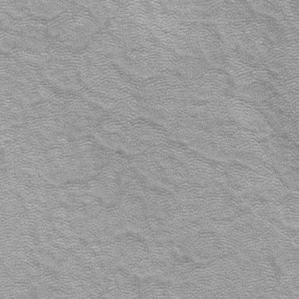
Label: frost